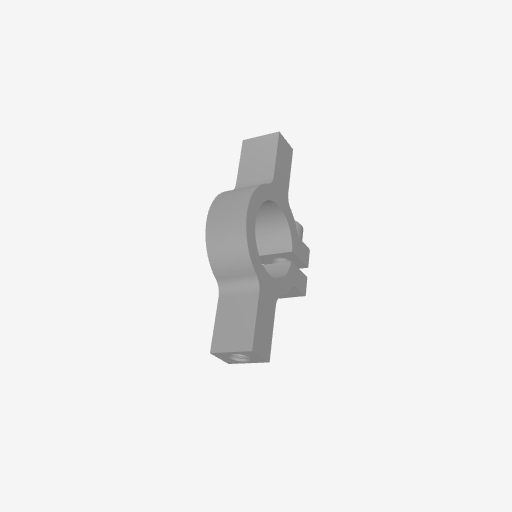
Part: Side2Post1ClampingMount14ID